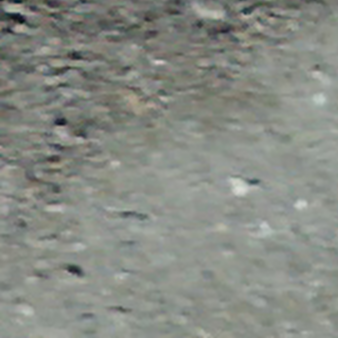
Label: other